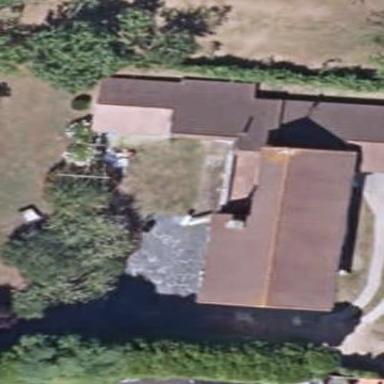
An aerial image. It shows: Simple and straightforward house.